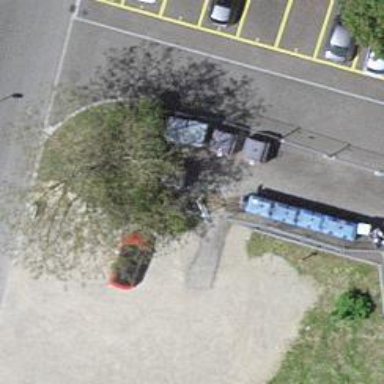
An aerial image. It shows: Recycling container in the area designated for recycling.